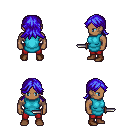
a pixel art fantasy rpg character, male body template, human, dark skin, teal tunic, red pants, blue loose hair, brown shoes, dagger, four views (front, back, left, right), 2x2 character sprite sheet, small pixel art, hard edges, no anti-aliasing